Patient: sex F, age 35
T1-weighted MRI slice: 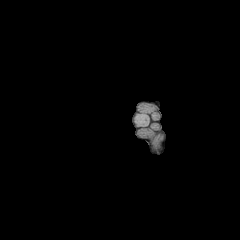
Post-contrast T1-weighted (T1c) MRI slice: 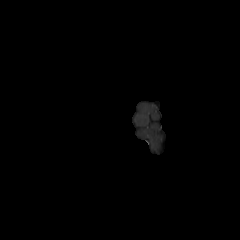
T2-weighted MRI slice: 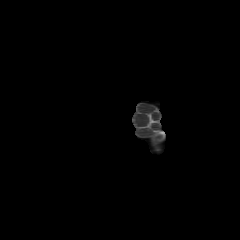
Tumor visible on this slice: no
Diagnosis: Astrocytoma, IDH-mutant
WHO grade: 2